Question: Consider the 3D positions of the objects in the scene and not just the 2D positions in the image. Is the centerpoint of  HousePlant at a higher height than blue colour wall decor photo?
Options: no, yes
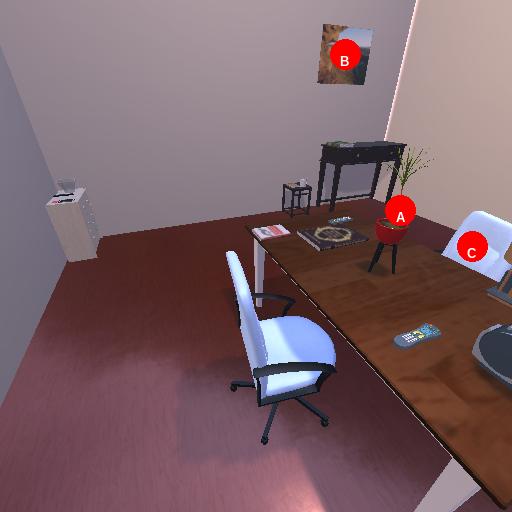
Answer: no